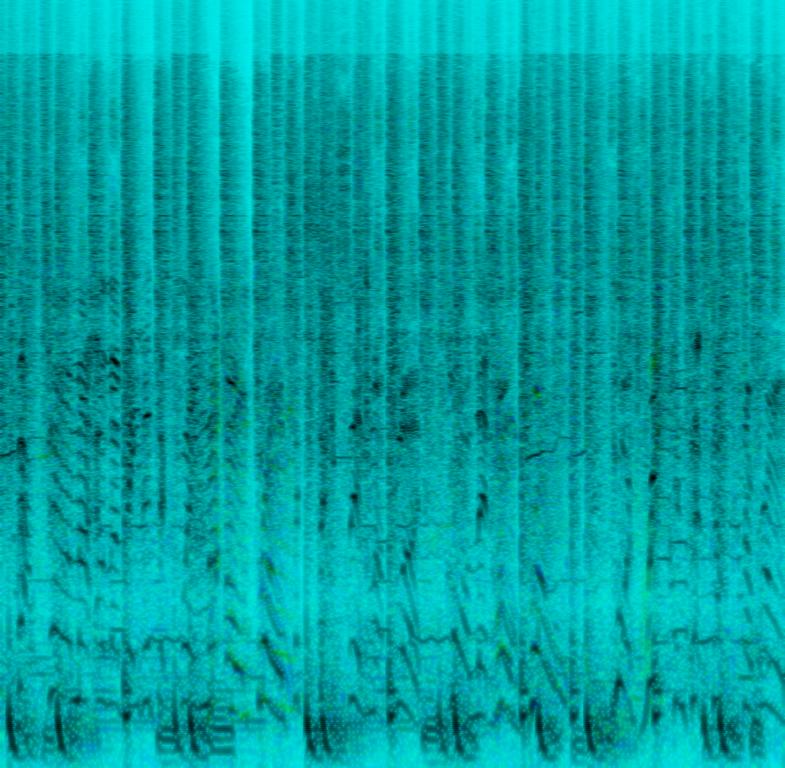
This rap song features a male voice rapping the words. This is accompanied by programmed percussion playing a rap beat. The sound of a cash register is played in the background. The voice has a defiant feel. A harmonic sound is played in the background which sounds like octaves being played on an overdriven guitar. This song can be used at the entrance of a WWE star.